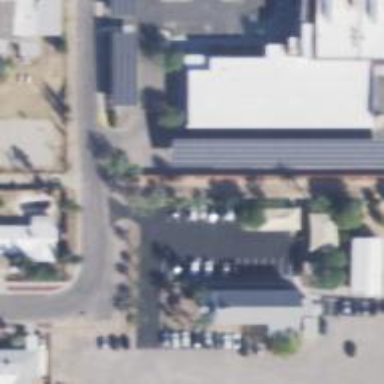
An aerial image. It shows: Parking area.